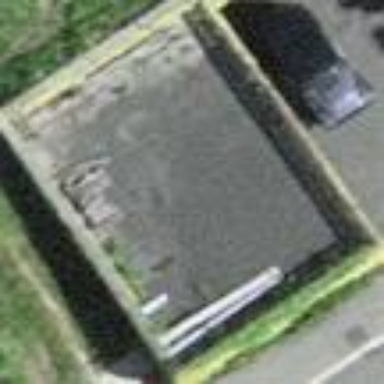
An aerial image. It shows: Garage building.